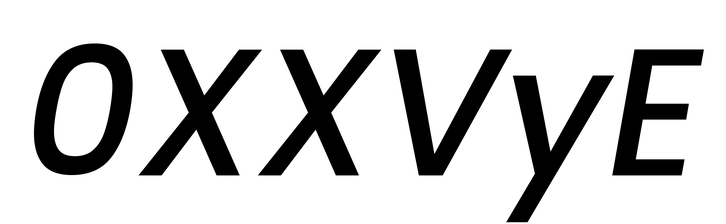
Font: Poppins-MediumItalic